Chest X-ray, PA view. Patient: 3 years old, sex M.
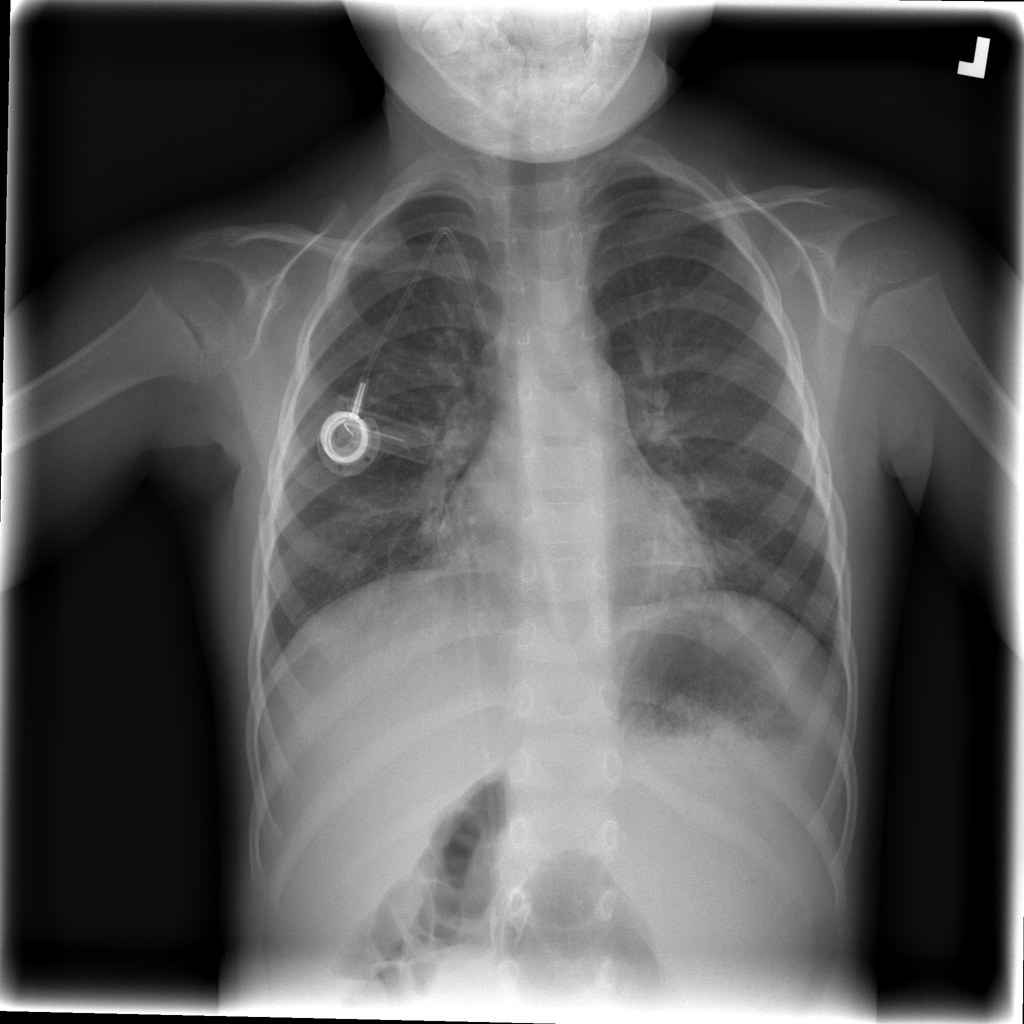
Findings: Infiltration